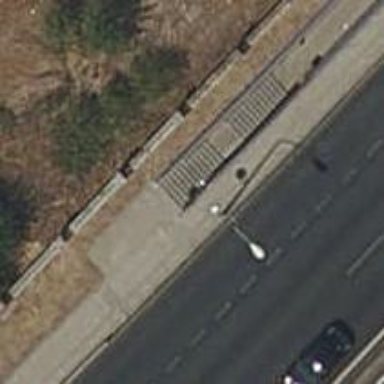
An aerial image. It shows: Footway made of paving stones.